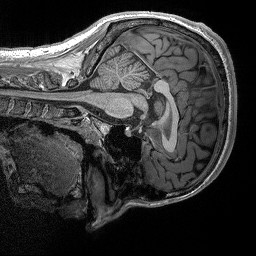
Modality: T1w
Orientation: sagittal
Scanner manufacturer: siemens
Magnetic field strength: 3 T
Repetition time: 2.3 s
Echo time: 0.00298 s